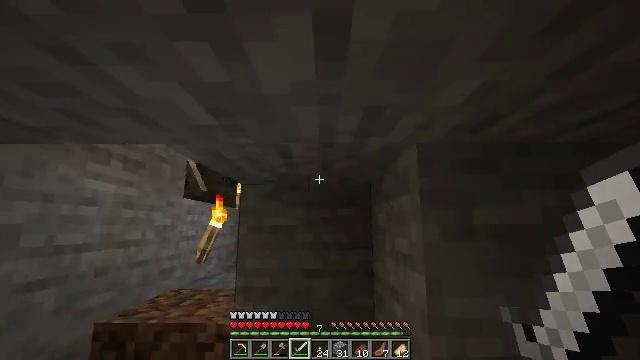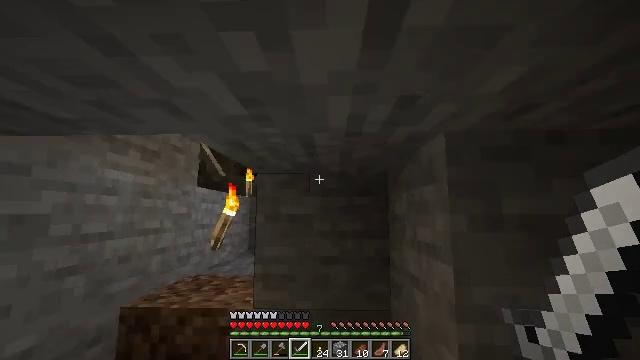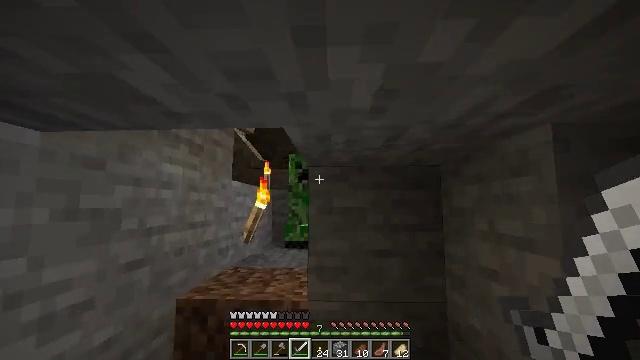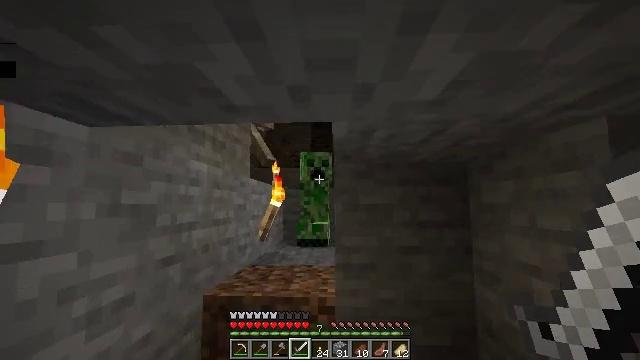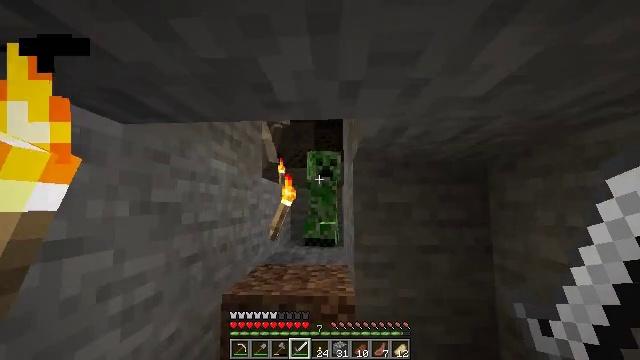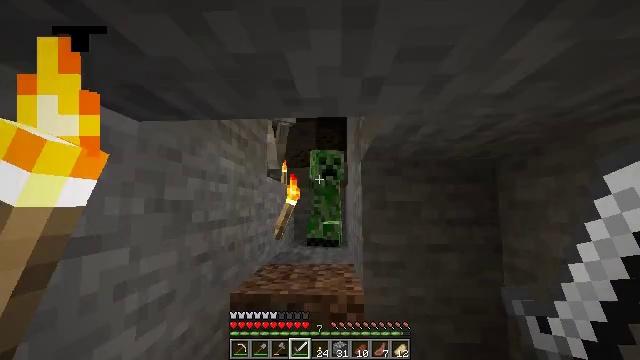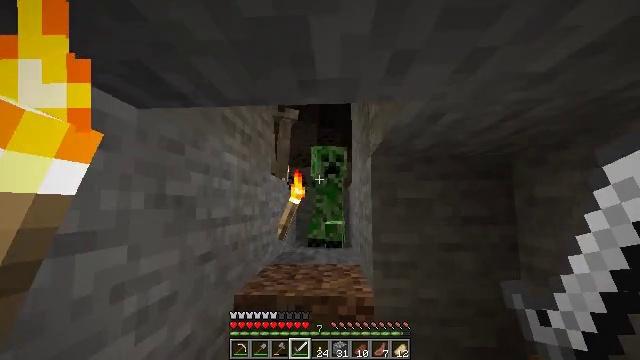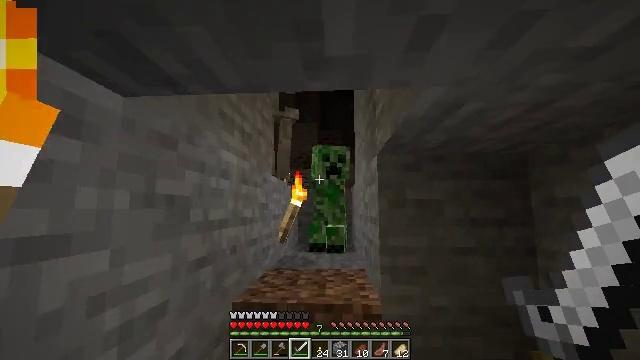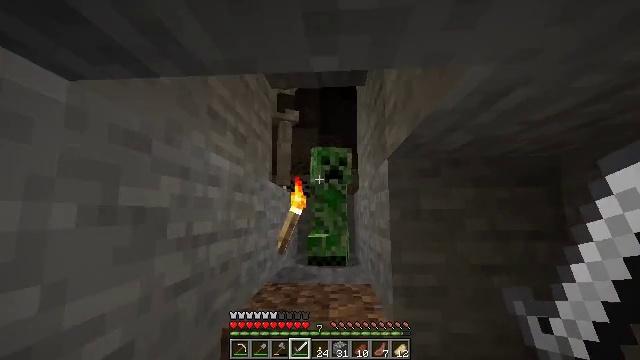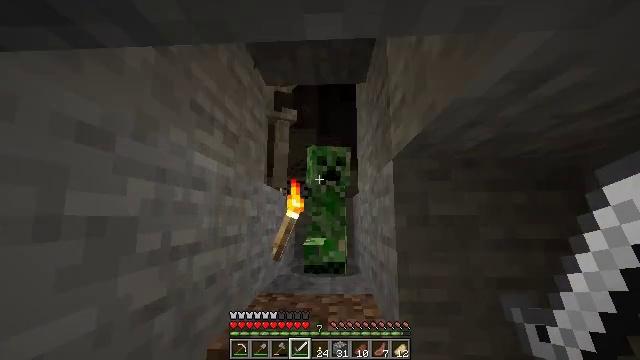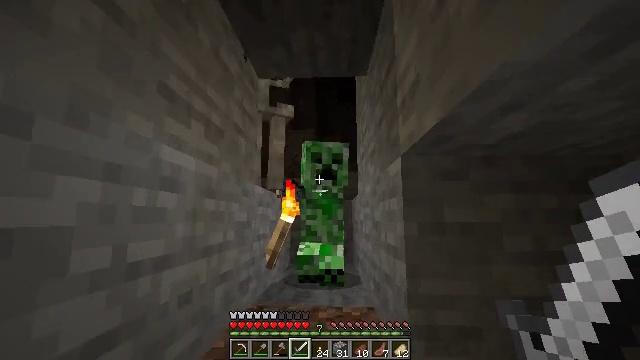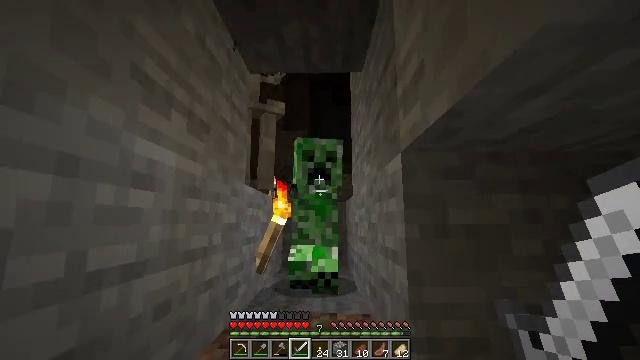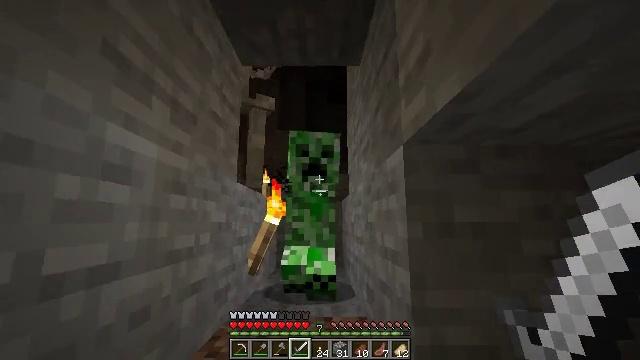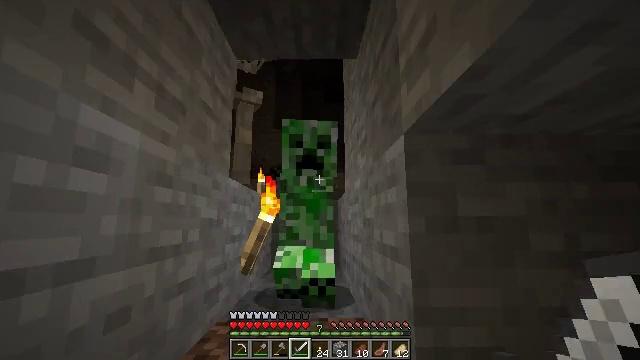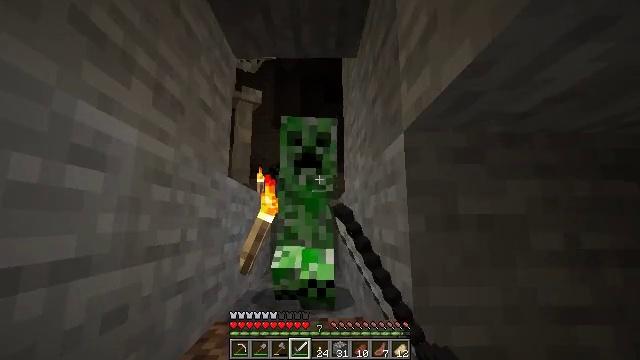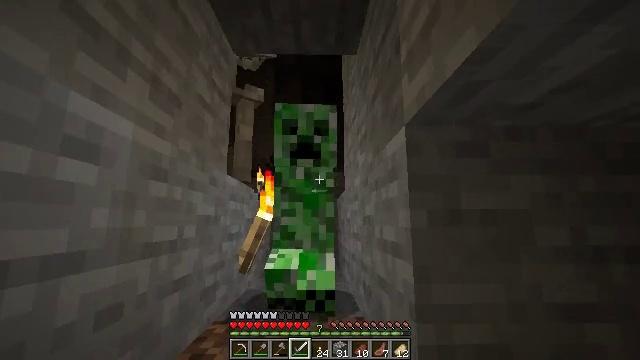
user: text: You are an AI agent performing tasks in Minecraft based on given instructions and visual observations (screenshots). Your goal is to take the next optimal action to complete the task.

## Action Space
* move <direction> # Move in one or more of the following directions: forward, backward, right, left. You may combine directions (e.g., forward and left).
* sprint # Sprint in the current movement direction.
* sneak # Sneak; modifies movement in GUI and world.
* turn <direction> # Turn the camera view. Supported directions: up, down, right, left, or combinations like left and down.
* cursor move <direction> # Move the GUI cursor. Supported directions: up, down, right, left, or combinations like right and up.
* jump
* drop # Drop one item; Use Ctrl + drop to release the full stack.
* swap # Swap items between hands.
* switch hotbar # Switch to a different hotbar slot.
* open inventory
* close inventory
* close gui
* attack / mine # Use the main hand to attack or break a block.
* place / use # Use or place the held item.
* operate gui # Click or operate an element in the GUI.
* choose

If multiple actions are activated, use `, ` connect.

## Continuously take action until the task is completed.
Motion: motion action
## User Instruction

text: Kill mobs.
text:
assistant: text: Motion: move left, turn left and down
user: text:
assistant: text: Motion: move left, turn down
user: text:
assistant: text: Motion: move left
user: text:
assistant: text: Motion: no_op
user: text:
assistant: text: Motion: no_op
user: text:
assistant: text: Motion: move forward
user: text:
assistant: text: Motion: move forward
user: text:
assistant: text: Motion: move forward, turn up
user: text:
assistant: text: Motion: move forward
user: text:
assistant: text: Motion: move forward
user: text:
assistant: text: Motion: turn right
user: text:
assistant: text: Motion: turn right
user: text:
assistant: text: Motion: attack / mine
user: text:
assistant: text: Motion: attack / mine
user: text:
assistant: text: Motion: attack / mine
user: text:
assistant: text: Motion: attack / mine
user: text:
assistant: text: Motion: move back
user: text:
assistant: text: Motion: no_op